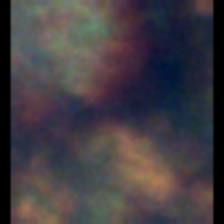
Taxon: Unknown_full_image
Group: Unknown